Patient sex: F
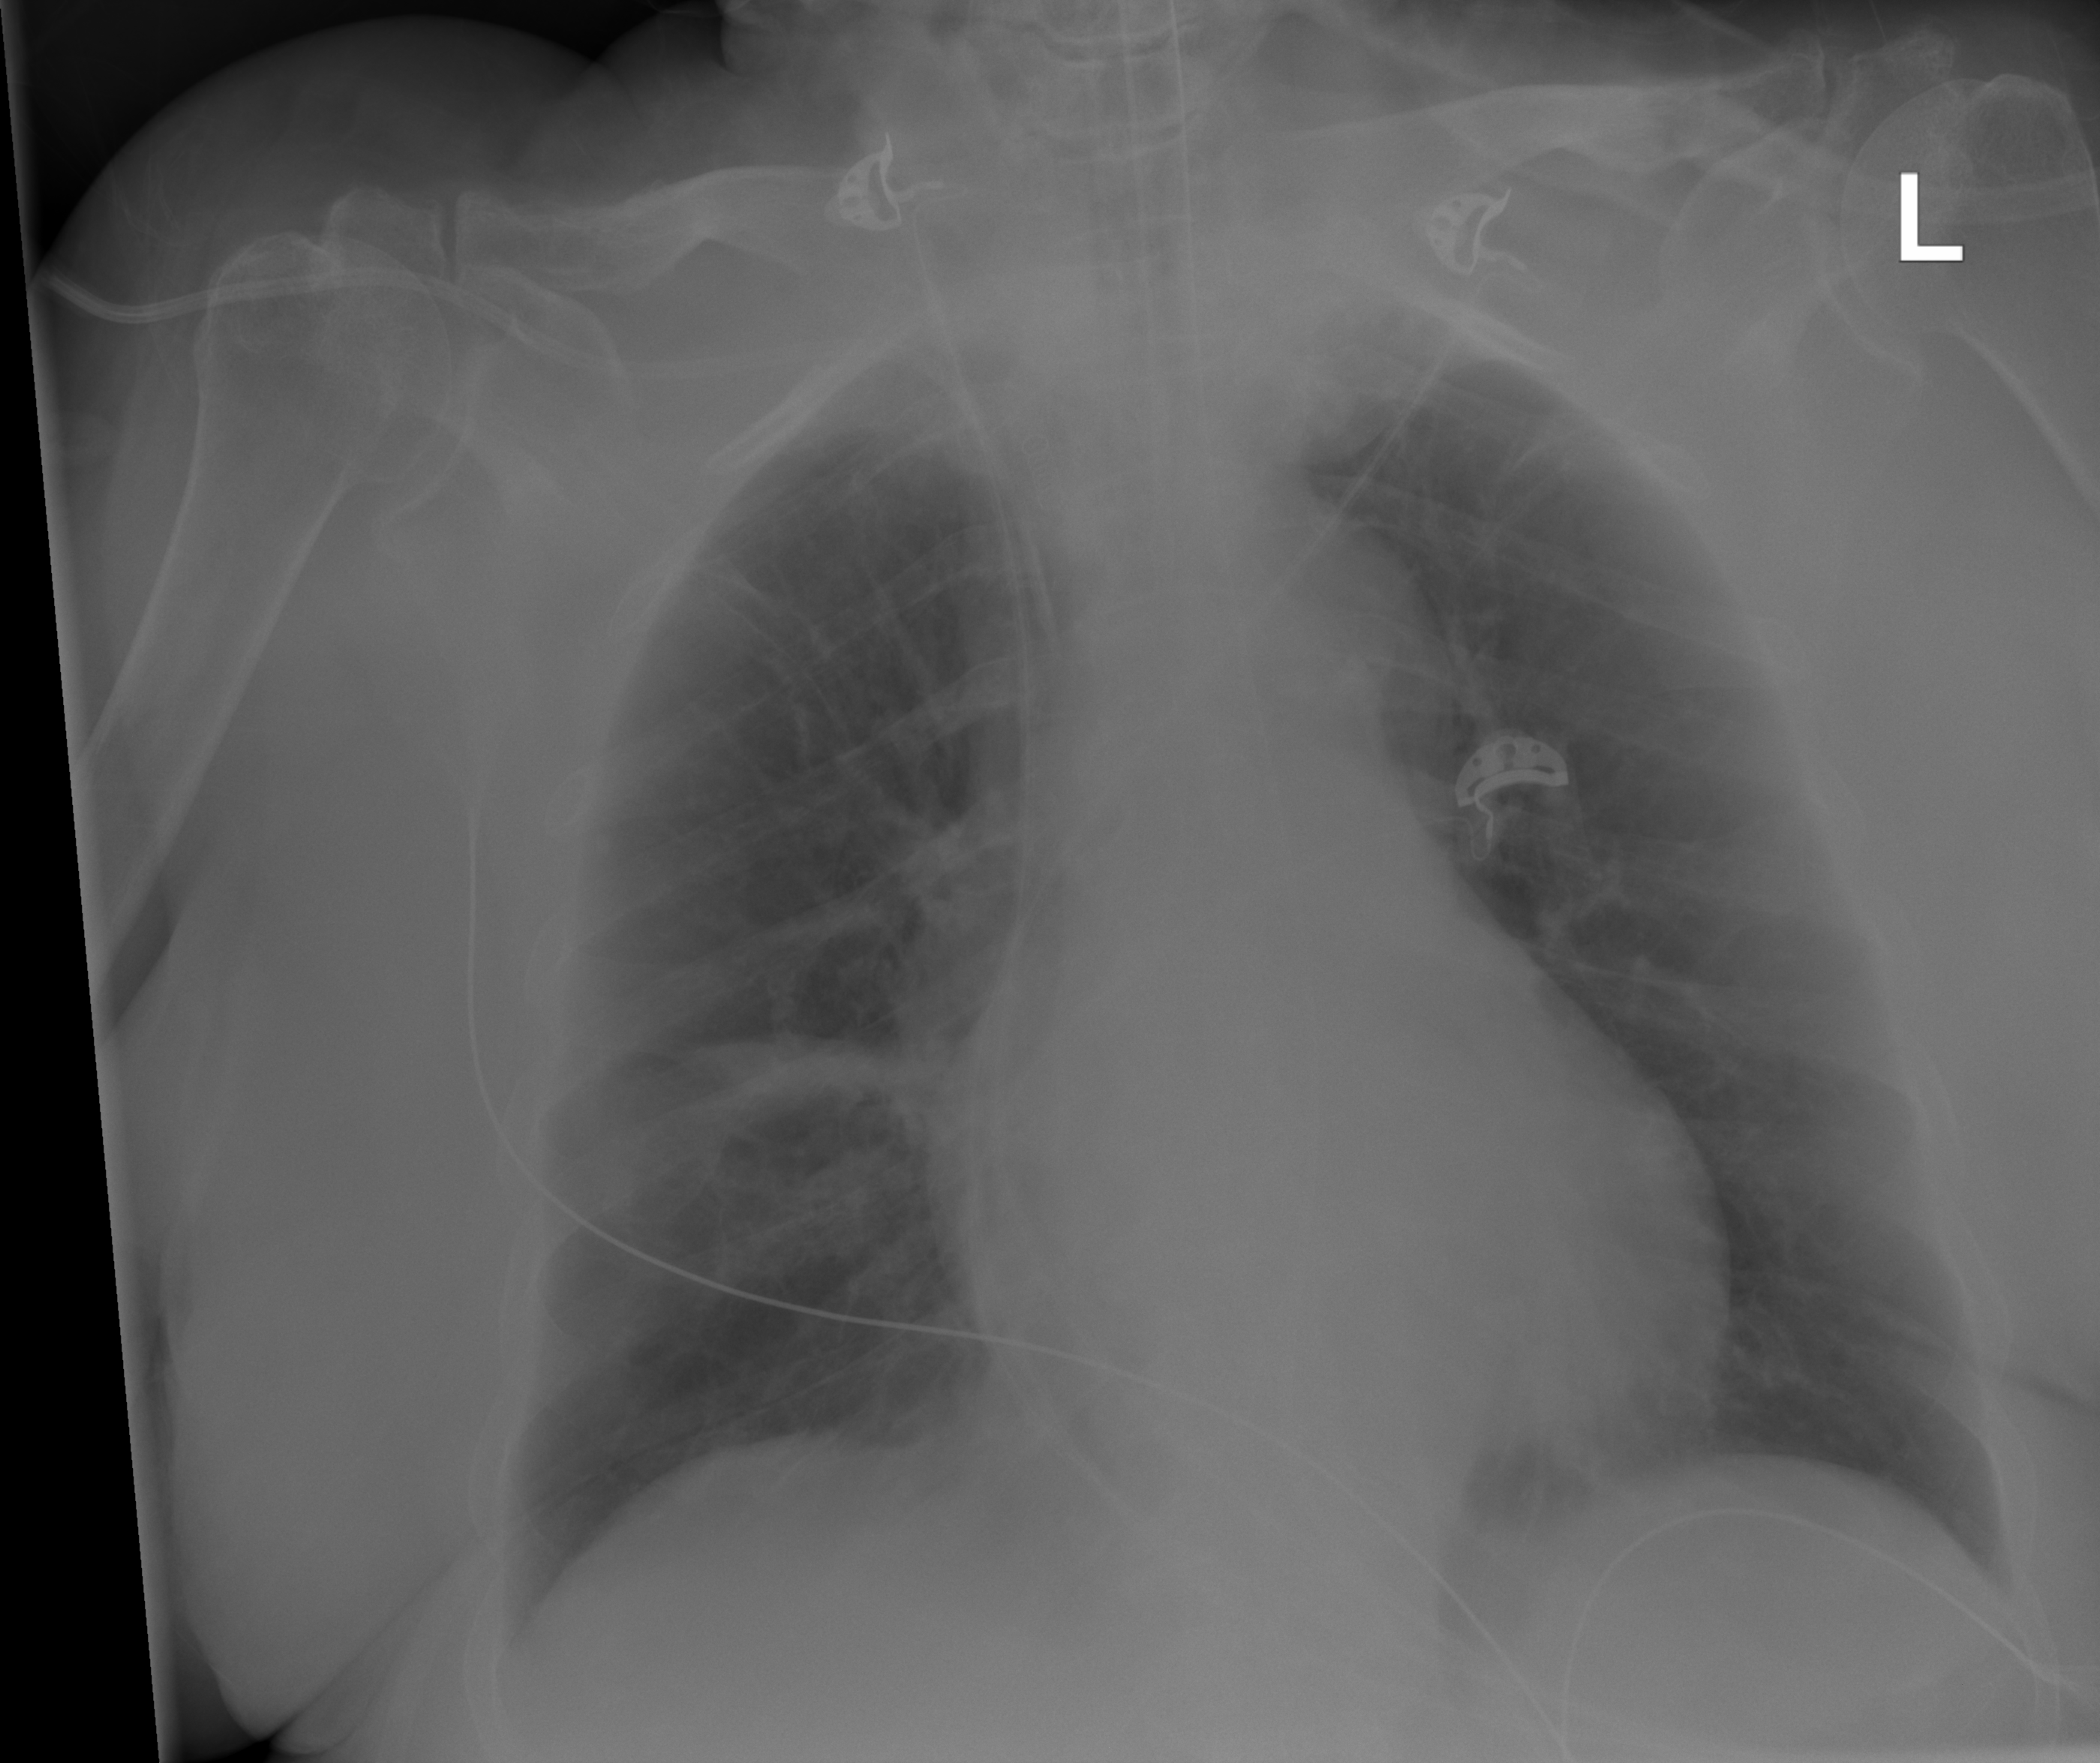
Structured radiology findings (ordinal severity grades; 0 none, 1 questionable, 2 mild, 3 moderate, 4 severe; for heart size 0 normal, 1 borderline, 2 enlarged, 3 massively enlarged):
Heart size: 0
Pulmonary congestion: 2
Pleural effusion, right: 2
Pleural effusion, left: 0
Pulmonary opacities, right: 2
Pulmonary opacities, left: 0
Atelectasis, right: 2
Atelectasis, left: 0